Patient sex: M
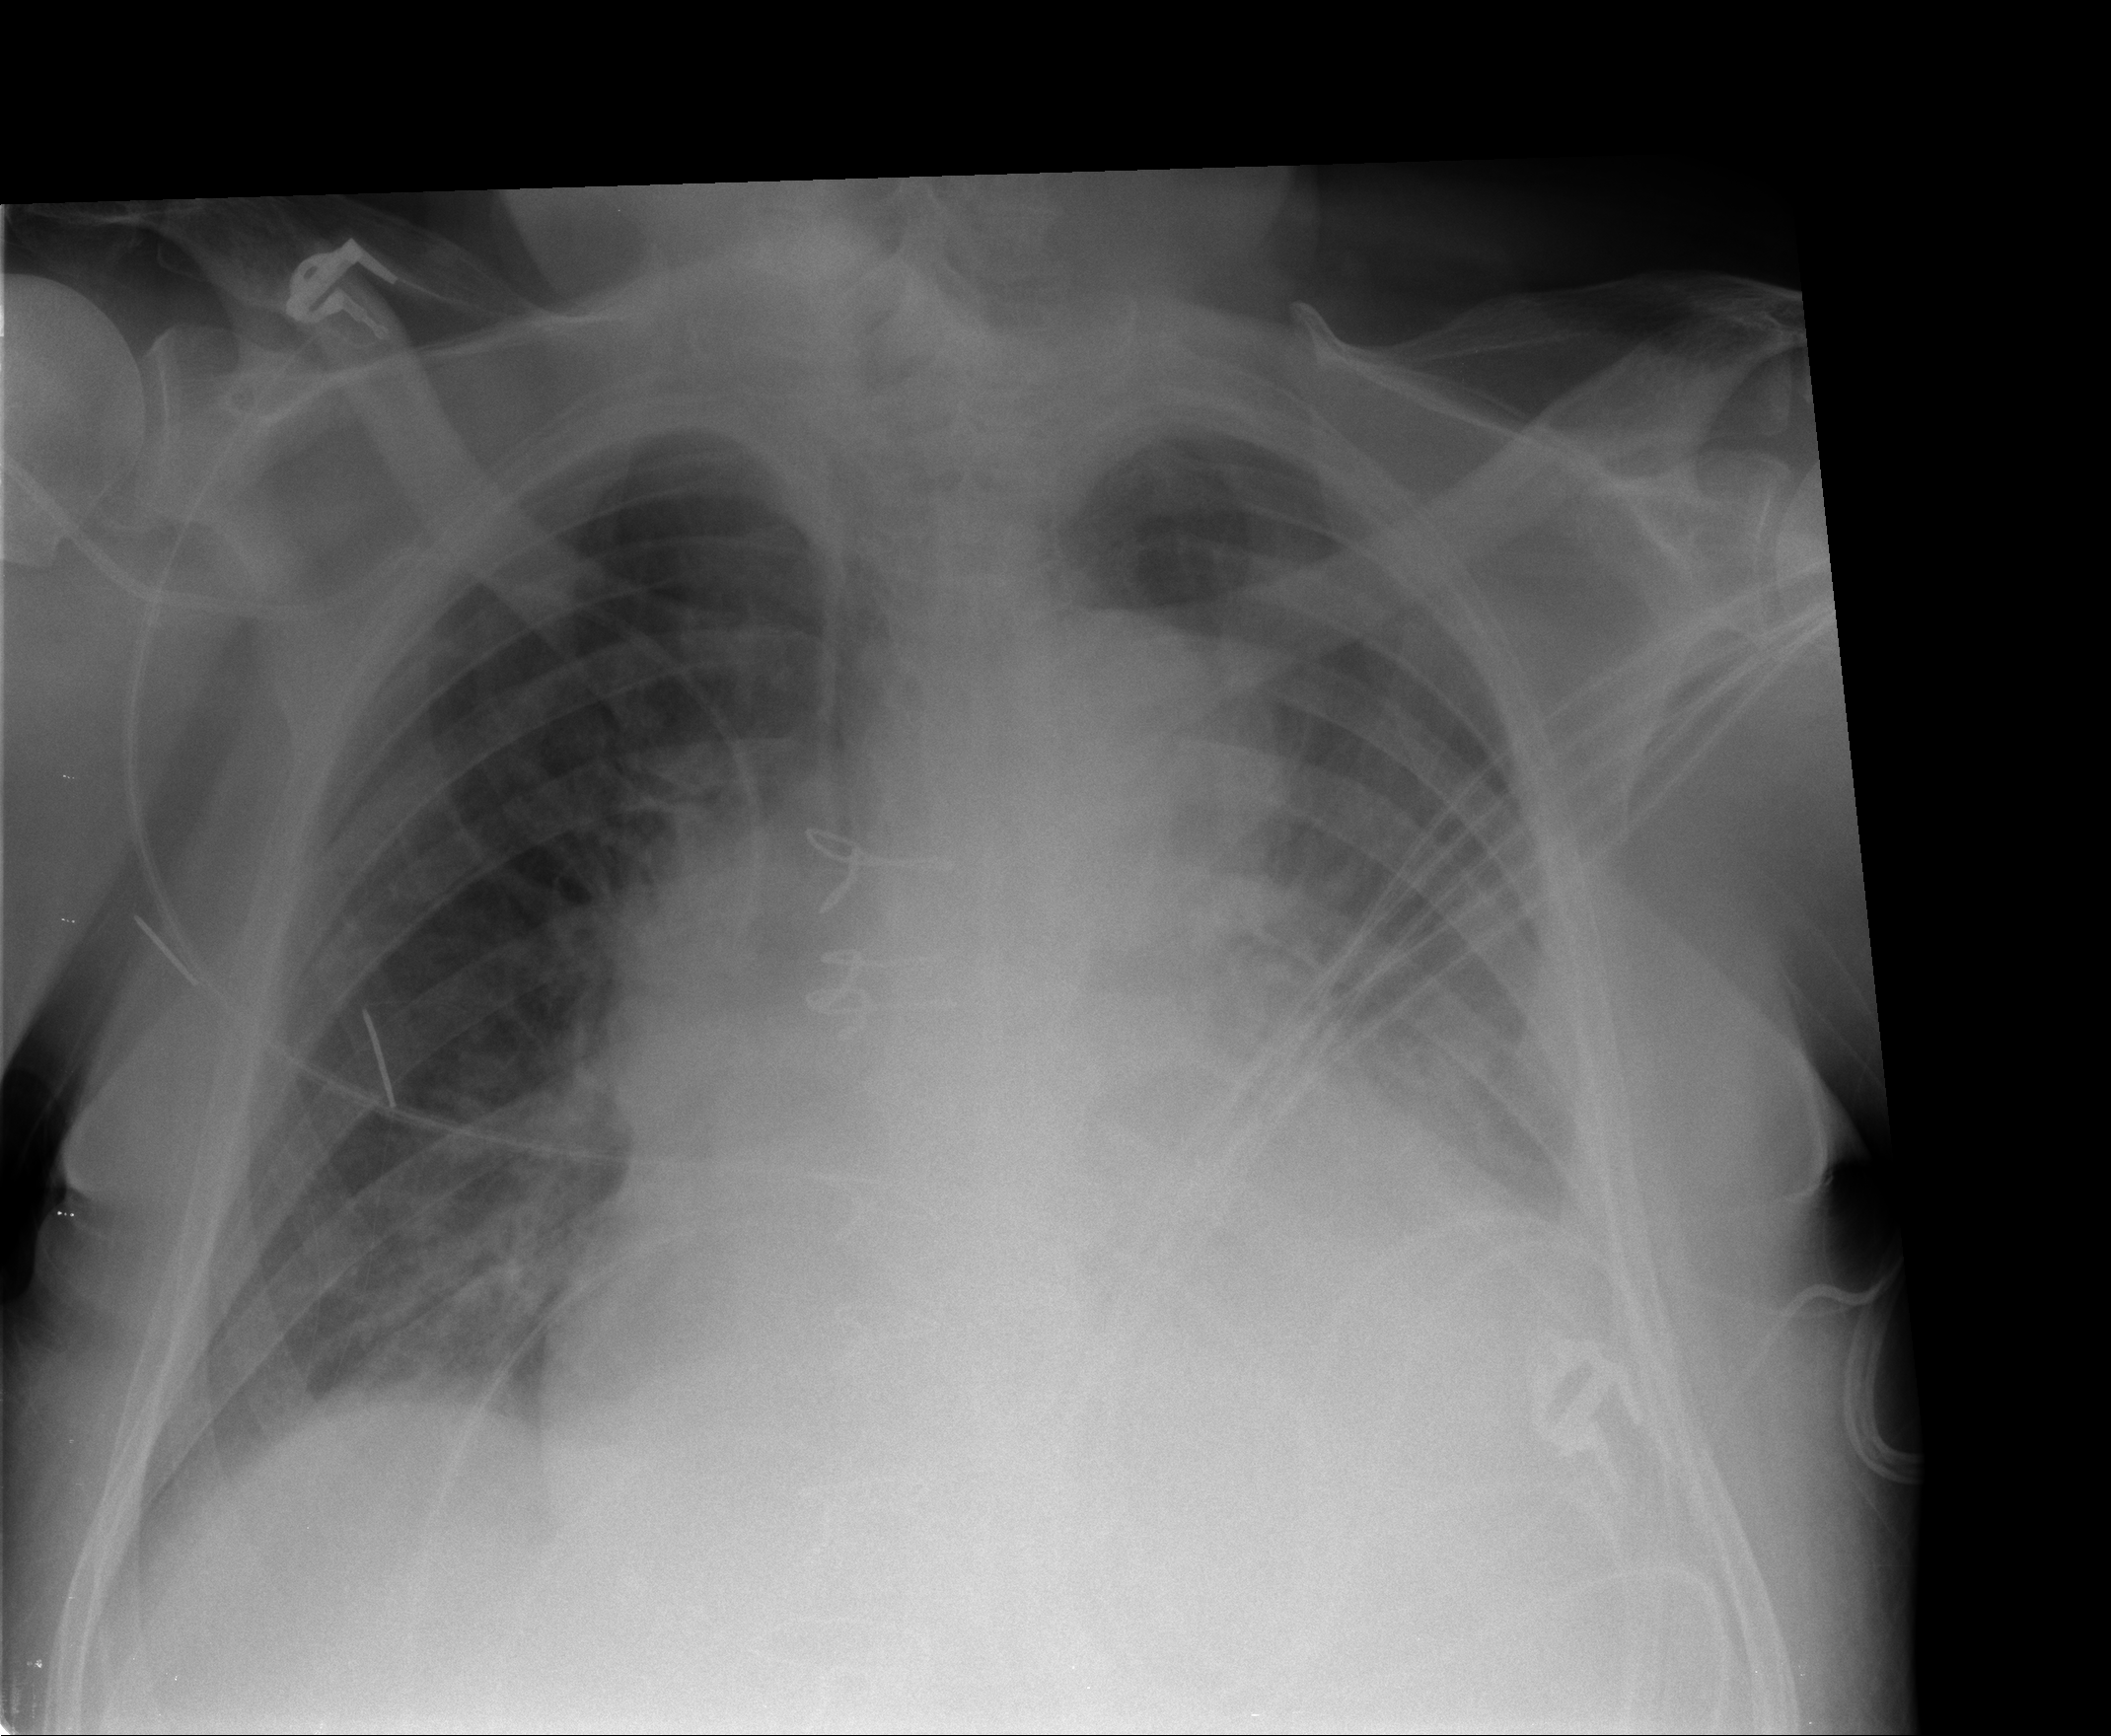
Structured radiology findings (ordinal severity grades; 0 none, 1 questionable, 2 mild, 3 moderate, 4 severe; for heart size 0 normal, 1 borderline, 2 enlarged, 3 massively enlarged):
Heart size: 3
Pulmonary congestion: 2
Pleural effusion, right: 1
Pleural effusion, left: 2
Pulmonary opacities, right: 0
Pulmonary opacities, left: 0
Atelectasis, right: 2
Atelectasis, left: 2